Field crop: maize
Growth stage: 2
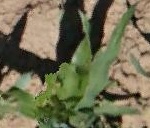
Species: maize